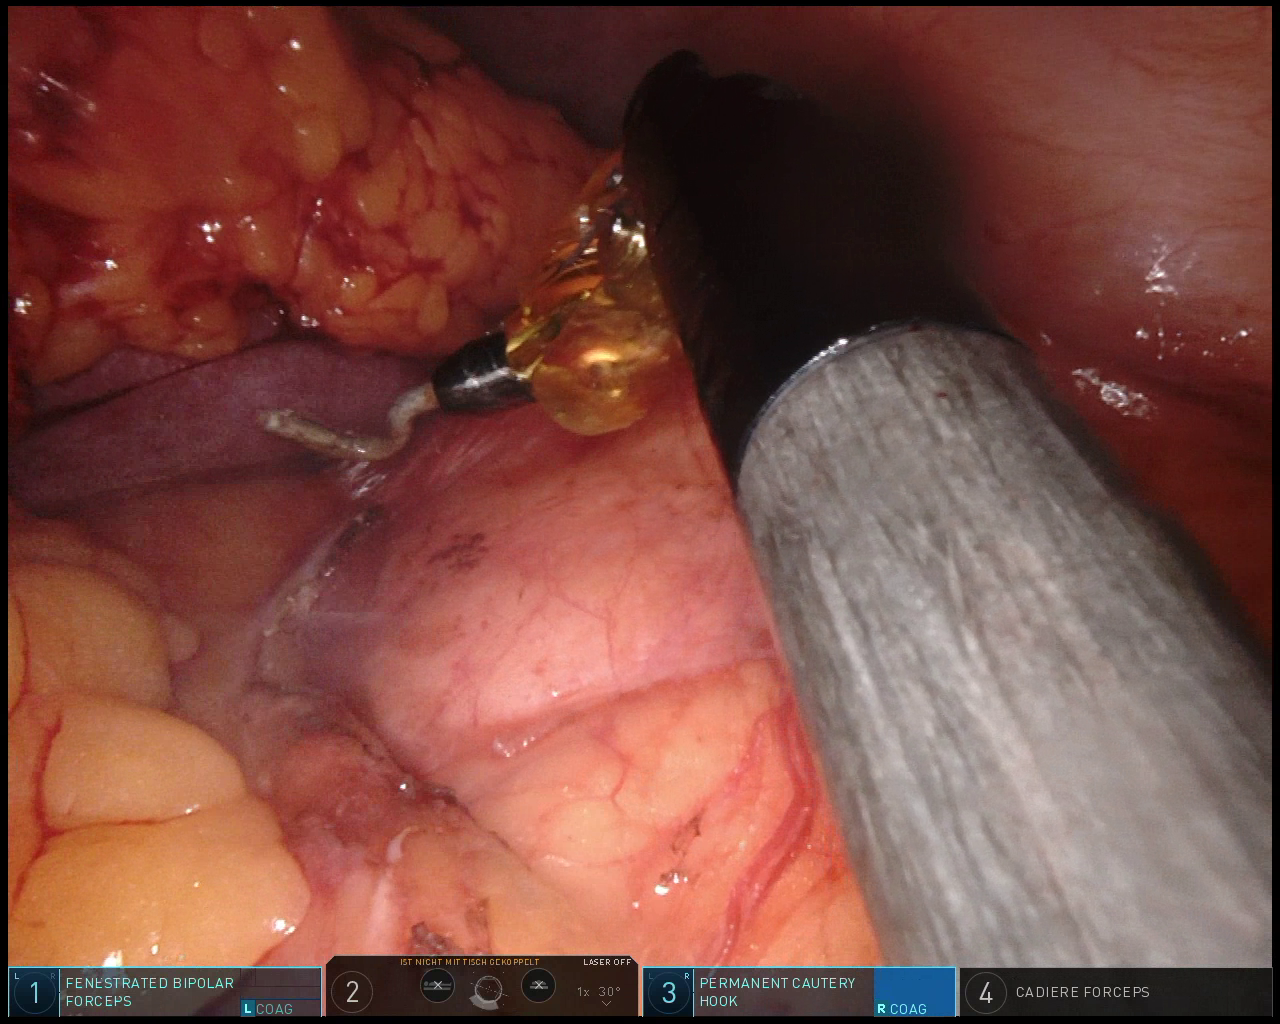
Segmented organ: spleen
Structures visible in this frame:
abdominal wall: yes
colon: yes
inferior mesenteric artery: no
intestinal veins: no
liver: no
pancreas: no
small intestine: no
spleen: yes
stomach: no
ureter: no
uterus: no
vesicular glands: no